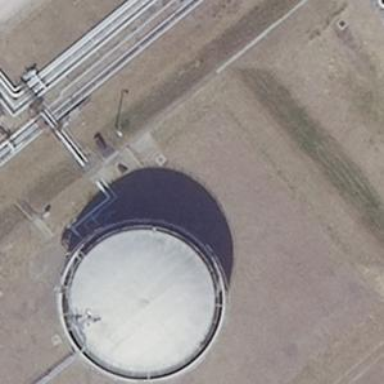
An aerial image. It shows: Storage tank building.